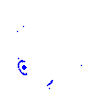
Particle: proton